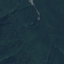
Land use / land cover class: Forest